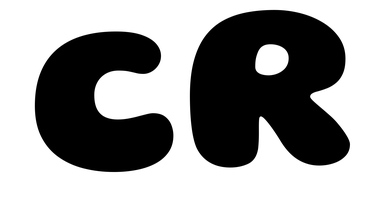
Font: Gluten_ExtraBold